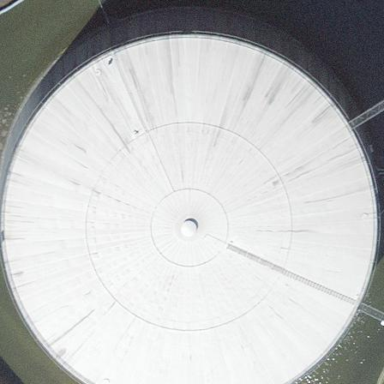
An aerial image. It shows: Storage tank that is man-made.